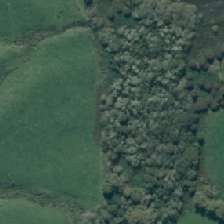
Land cover: herbaceous_freshwater_vege